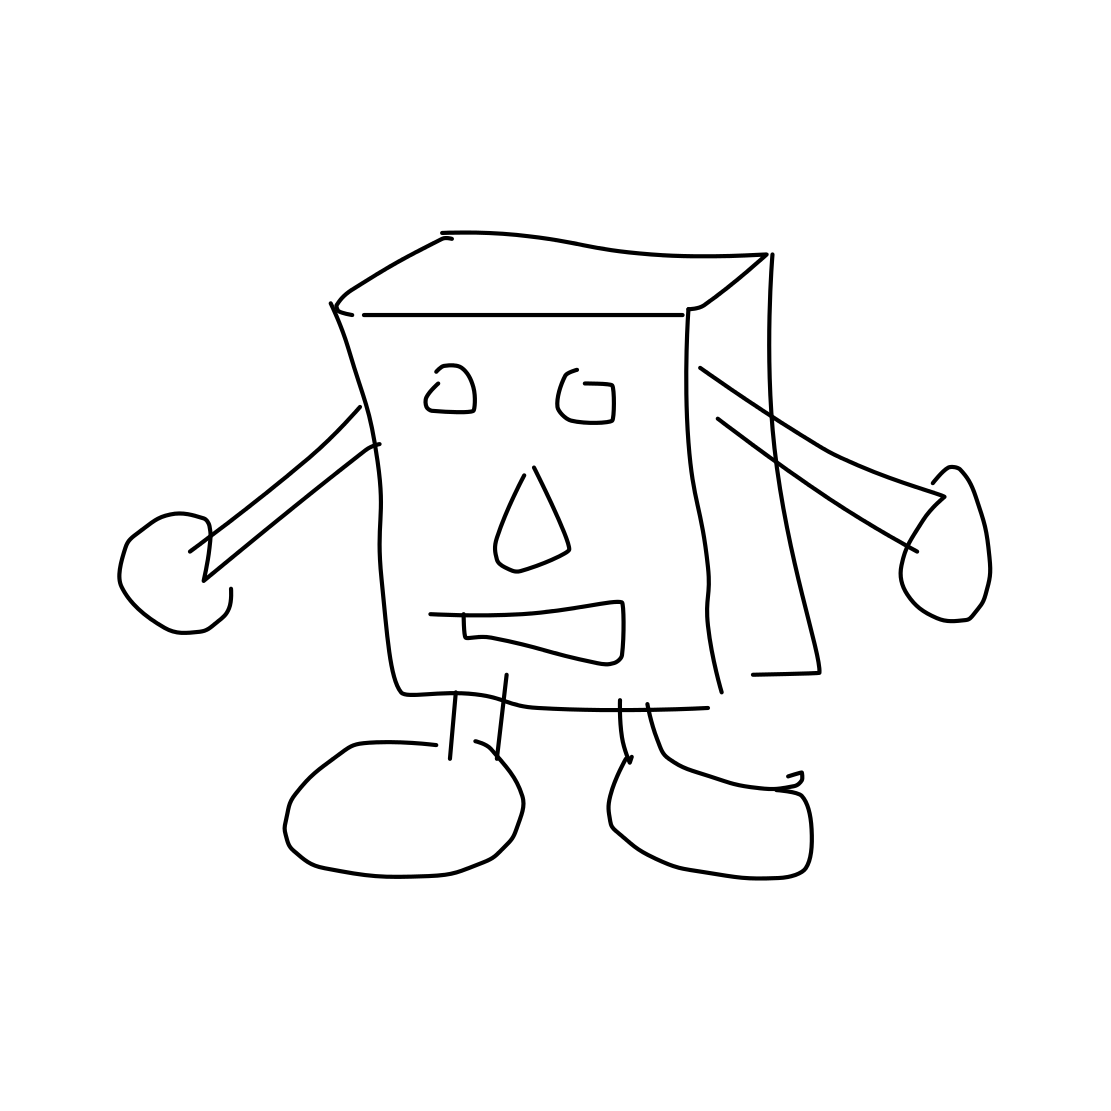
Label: sponge bob